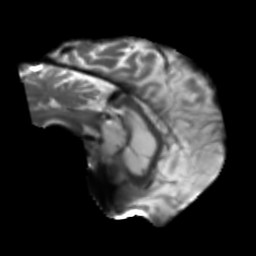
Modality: T2w
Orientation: sagittal
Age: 64
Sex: male
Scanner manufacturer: siemens
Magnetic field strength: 3 T
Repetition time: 5.25 s
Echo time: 0.08 s